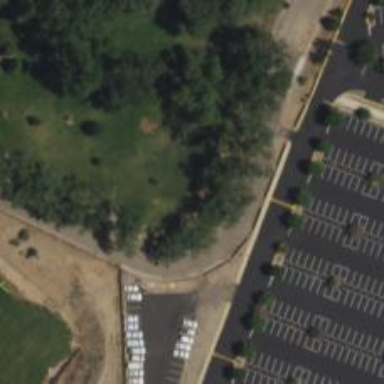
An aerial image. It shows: Disc golf tee.